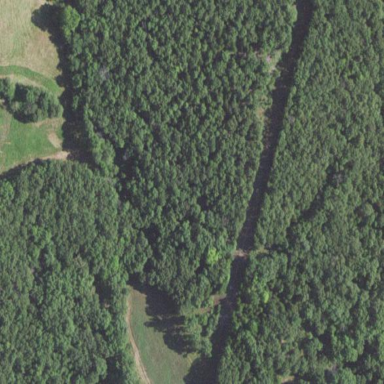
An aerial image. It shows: Serene woodland landscape.